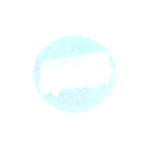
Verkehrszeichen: Busssonderstreifen
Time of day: SunriseSunset
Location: Outdoor (RoadRail)
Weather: PartlyCloudy
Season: NotSpecified
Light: Natural